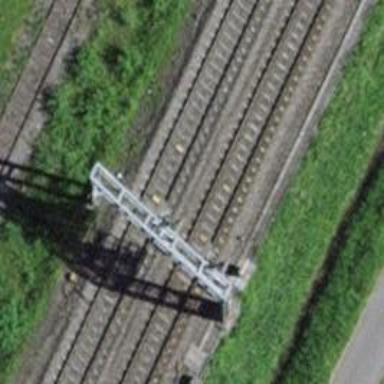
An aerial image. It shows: Railway signal.